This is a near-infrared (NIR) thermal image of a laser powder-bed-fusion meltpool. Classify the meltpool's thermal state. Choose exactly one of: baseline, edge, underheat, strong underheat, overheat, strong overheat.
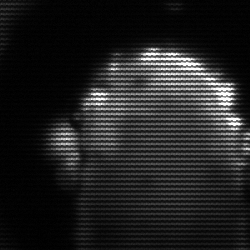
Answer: baseline